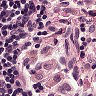
Metastatic tissue present: no